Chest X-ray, AP view. Patient: 50 years old, sex M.
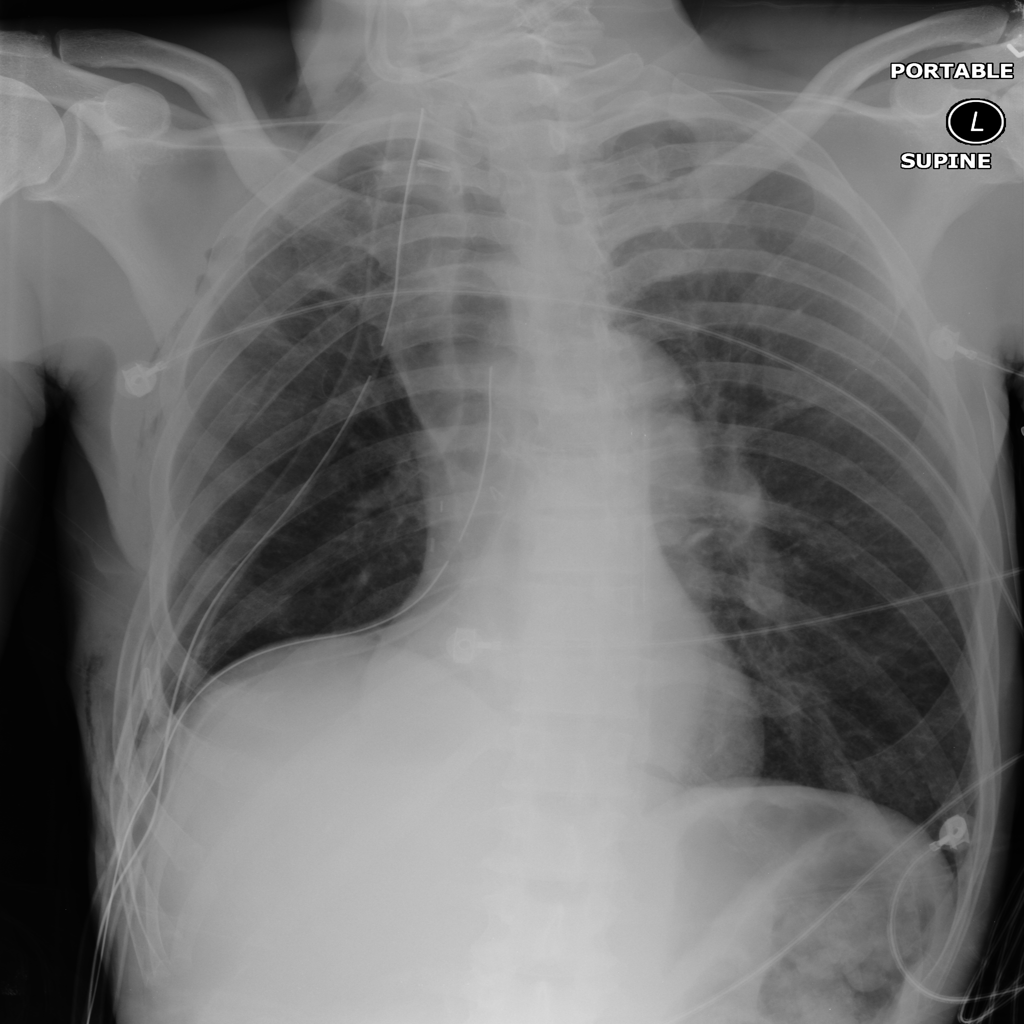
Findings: Emphysema